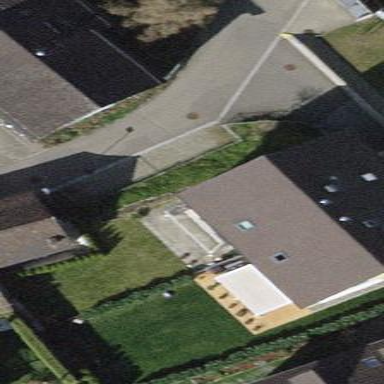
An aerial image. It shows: Semi-detached house.